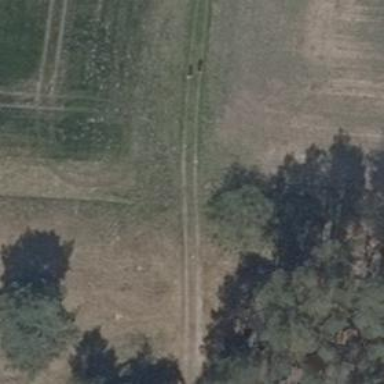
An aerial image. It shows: Grass track with grade 5 tracktype.